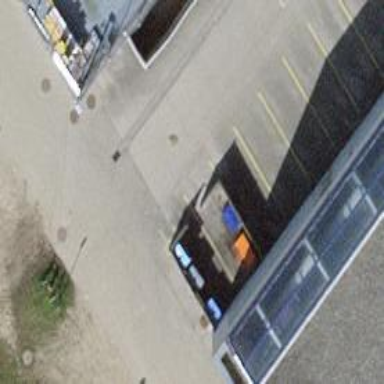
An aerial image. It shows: Recycling centre providing amenities for recycling.